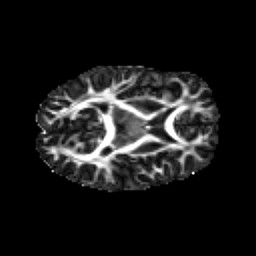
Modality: FA
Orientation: axial
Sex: male
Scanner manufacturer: siemens
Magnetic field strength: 3 T
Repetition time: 5 s
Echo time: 0.071 s